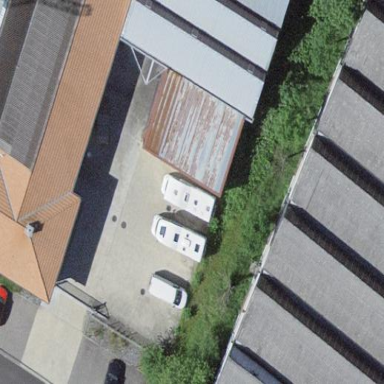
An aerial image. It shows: Warehouse.